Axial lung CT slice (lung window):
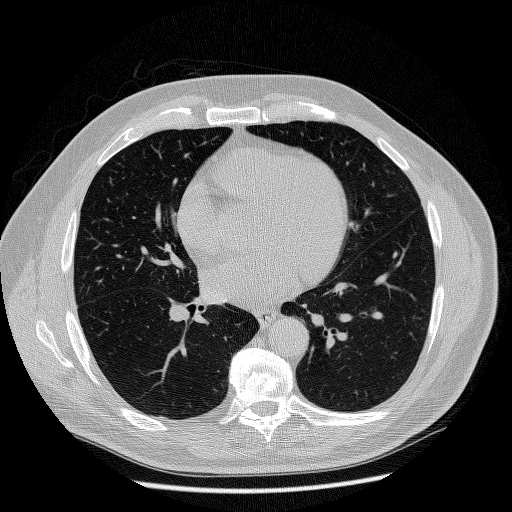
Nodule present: no